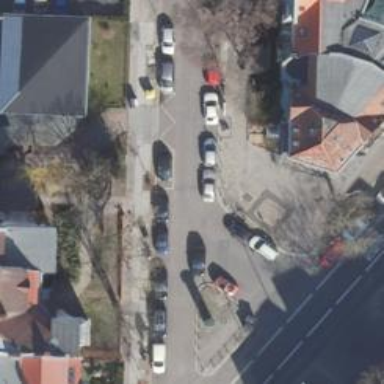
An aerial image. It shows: Residential road with parallel on-street parking lanes. The road has asphalt surface and separate sidewalk.